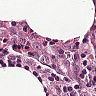
Metastatic tissue present: yes